Field crop: maize
Growth stage: 1
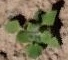
Species: chenopodium